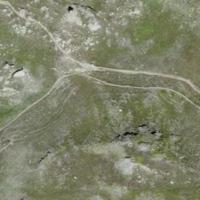
EUNIS habitat code: 26
Species observed at this site:
Saxifraga bryoides